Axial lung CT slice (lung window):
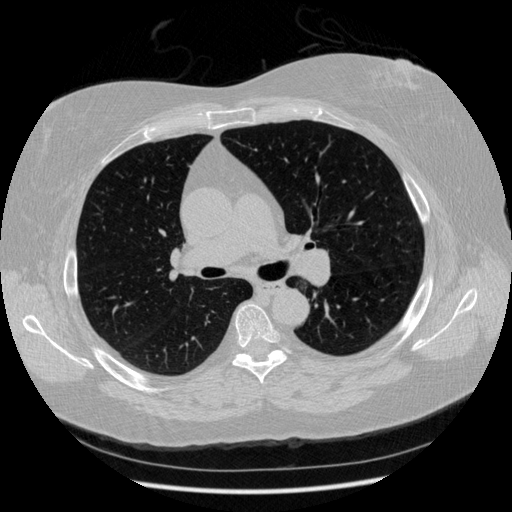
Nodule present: no